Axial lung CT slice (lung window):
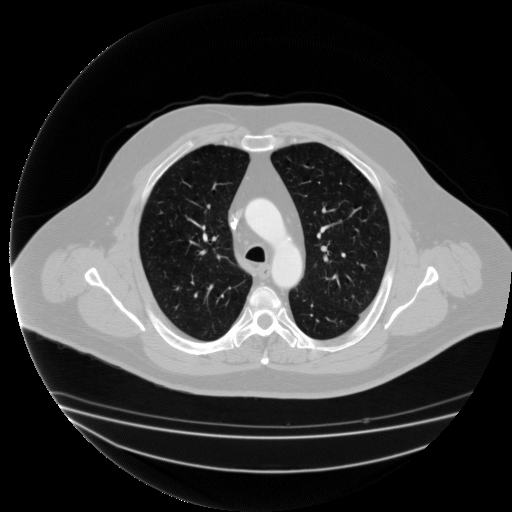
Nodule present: no